Question: I have a grayscle image. I can create a heatmap in matlab using:
'''
I = imagesc(I);
'''
it displays the intensity values in color. I want to get a color image using this heatmap. How can I do it?
This is the output of imagesc:
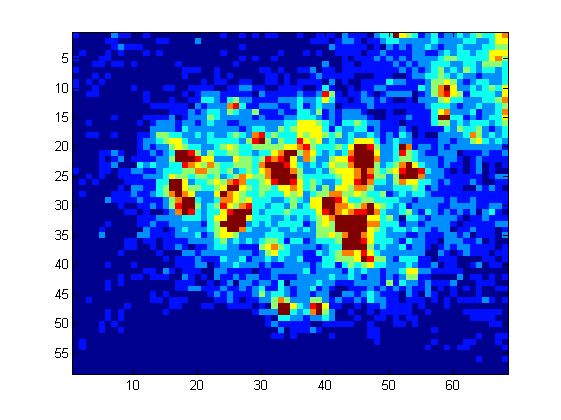
Answer: Presumably by "color image" you mean an RGB or truecolor image (an image array with three color channels). And what you're calling a "heatmap" is the <URL> function to convert from indexed color to RGB:
'''
IMG_gray = rand(100);
map = colormap; % Get the current colormap
IMG_rgb = ind2rgb(IMG_gray,map);
'''
Note that by default the colormaps in Matlab use only 64 colors rather 256. To get smoother color gradations you can set the colormap manually via 'map = colormap(jet(256));' or 'map = colormap(hsv(256));'.
If you then want an image file, you can use <URL>, which can take either RGB images or indexed color images with colormaps as input.